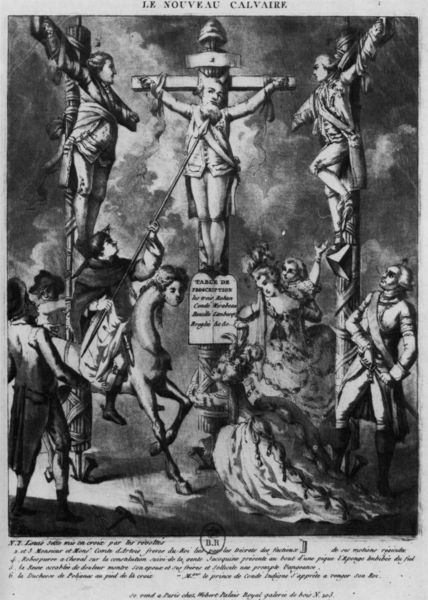
Titel: Le nouveau Calvaire, Der neue Kalvarienberg
Künstler: Michel Webert
Standort: Paris
Institution: Bibliothèque Nationale.
Schlagwörter: baum, dunkel, himmel, kopf, mann, schatten, weiß, wolken, wunde, frauen, menschen, frankreich, frau, grau, hell, hintergrund, holz, kleid, licht, männer, schwarz, szene, dame, tier, tuch, leute, mode, rock, bart, band, barock, bibel, federn, geschichte, historie, kleidung, mensch, tod, hände, tücher, adel, drei, renaissance, rokoko, pferd, pferde, reiter, stock, engel, bewölkt, fesseln, hufe, schärpe, schrift, zuschauer, grafik, graphik, figuren, seile, lanze, soldaten, essen, karikatur, tafel, inschrift, brot, tusche, buch, kreuz, druck, schwarzweiss, stich, illustration, karrikatur, militär, revolution, satire, säbel, text, uniform, uniformen, zeitung, knien, strafe, beschriftung, überschrift, stempel, napoleon, allegorie, rüstung, charikatur, daumier, honore daumier, nouveau, kreuze, christus, jesus, kreuzigung, teufel, kentaur, wesen, zentaur, wams, fabelwesen, klerus, speer, hörner, perücken, chimäre, schwamm, französische revolution, preussen, flugblatt, legende, verzweifelt, schnürung, schächer, holzkreuz, sper, nachgestellt, folter, teir, louis xvi, grphik, gesetzestafeln, essigschwamm, bekleidet, föehen, la nouveau calvaire, madame pompadour, pierre de cor, robespierre, 3, calvaire